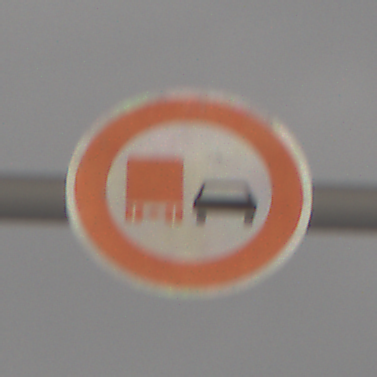
Verkehrszeichen: UeberholverbotKraftfahrzeuge
Umgebung: Outdoor, Nature
Tageszeit: MorningAfternoon
Wetter: Overcast
Licht: Natural
Jahreszeit: Winter
Kontrast: LowContrast